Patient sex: F
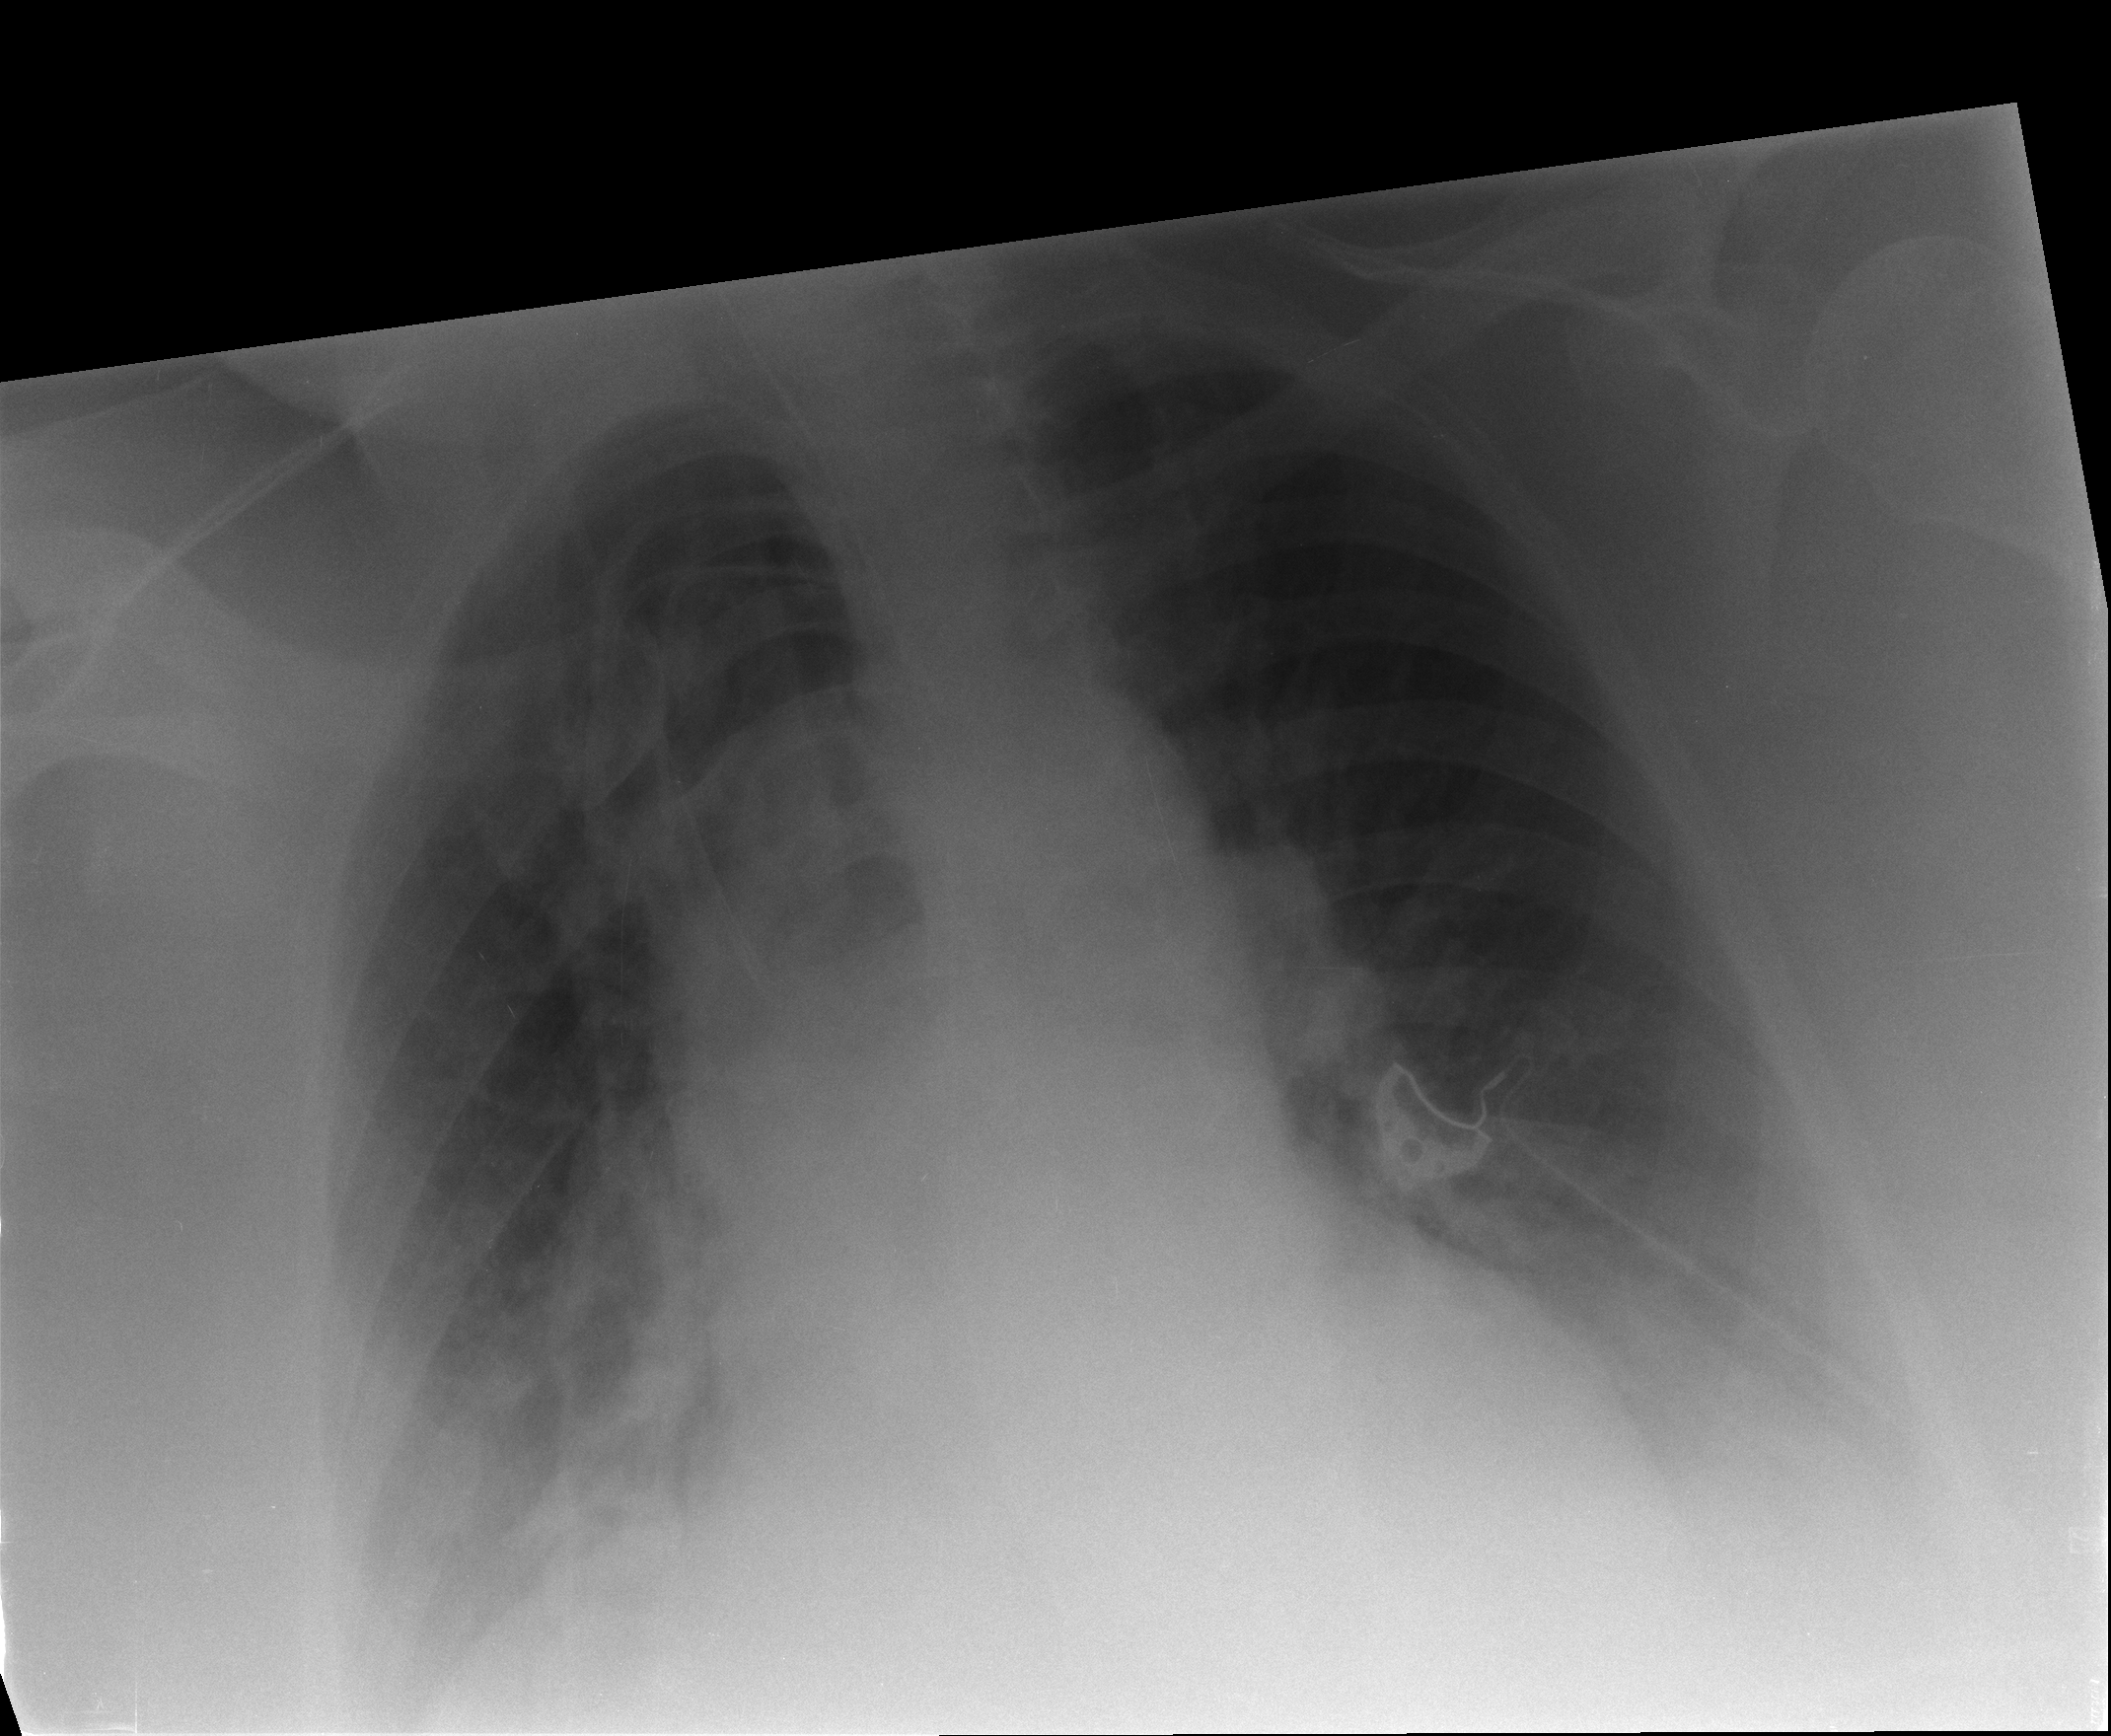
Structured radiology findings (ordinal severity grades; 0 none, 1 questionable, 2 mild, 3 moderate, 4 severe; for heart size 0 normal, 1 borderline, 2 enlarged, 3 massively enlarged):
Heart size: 2
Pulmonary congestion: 2
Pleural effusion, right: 1
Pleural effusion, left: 2
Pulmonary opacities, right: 2
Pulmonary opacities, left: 0
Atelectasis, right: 2
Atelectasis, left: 2